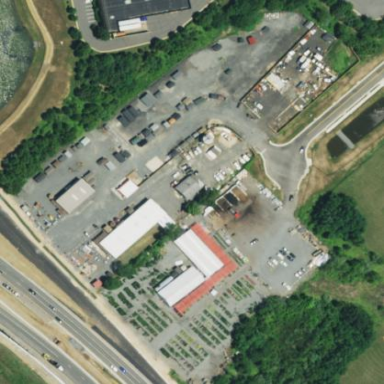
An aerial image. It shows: Retail area.